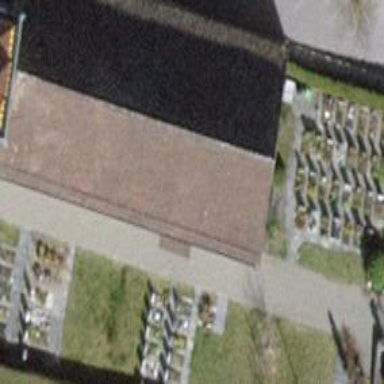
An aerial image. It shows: Church which is place of worship.